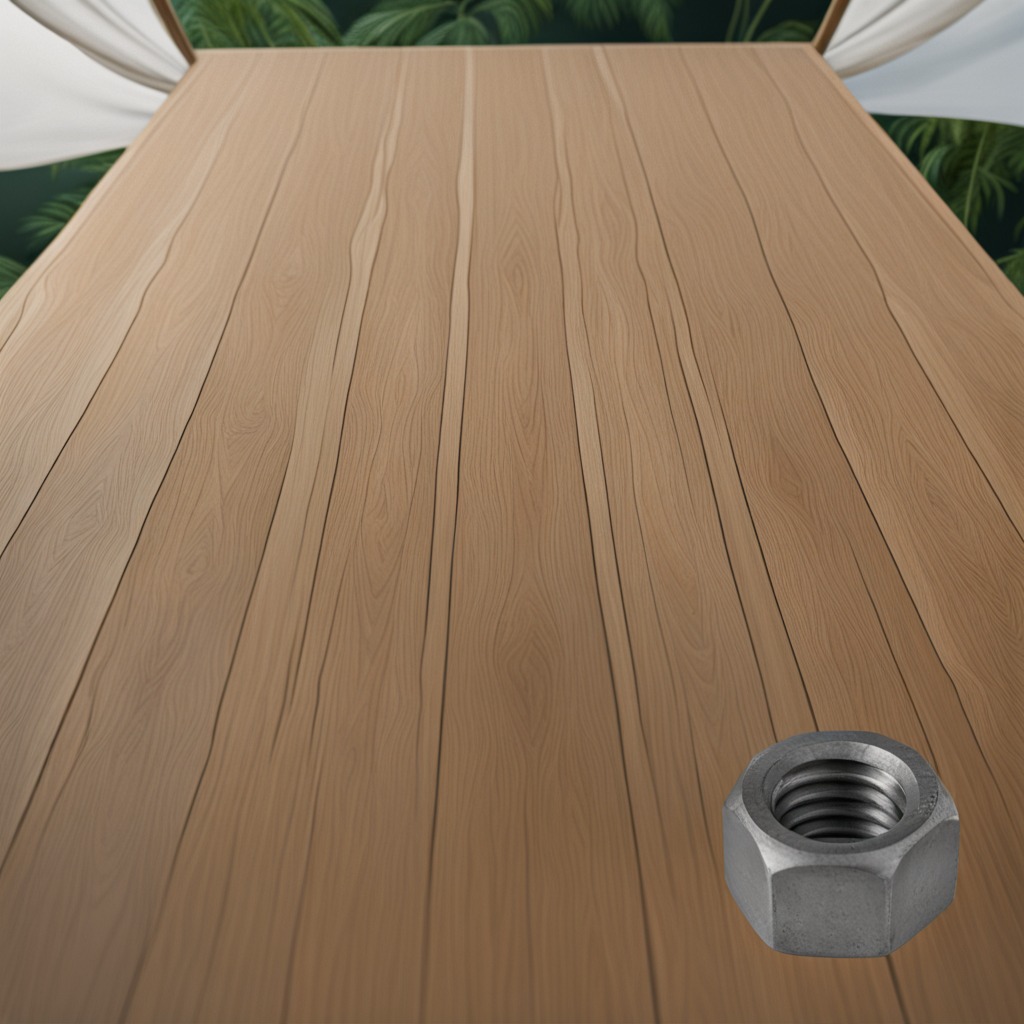
A metal nut is lying on the wooden table.